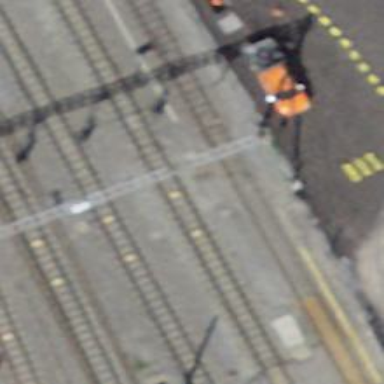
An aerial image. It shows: Railway signal.